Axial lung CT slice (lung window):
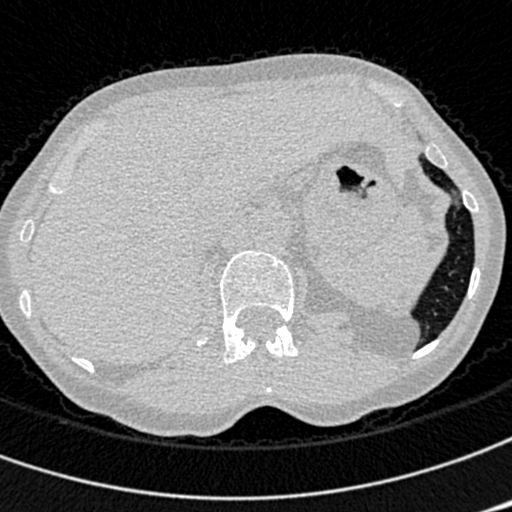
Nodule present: no